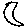
Label: moon